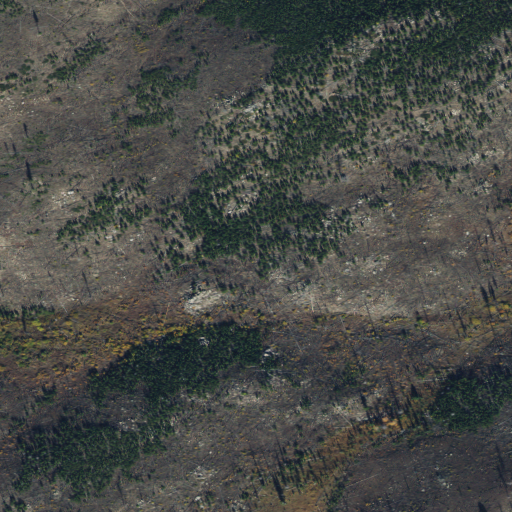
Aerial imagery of plain(s) in Idaho named Wapiti Meadows containing shrub, grassland, evergreen forest, and woody wetlands